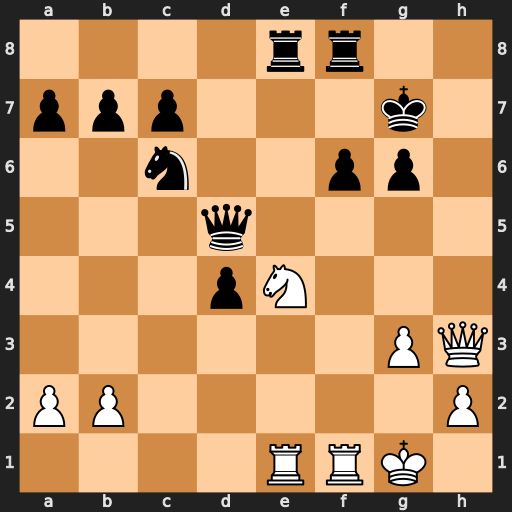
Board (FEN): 4rr2/ppp3k1/2n2pp1/3q4/3pN3/6PQ/PP5P/4RRK1
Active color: w
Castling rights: -
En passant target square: -
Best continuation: Nxf6 Rxf6 Rxe8 Rxf1+ Qxf1